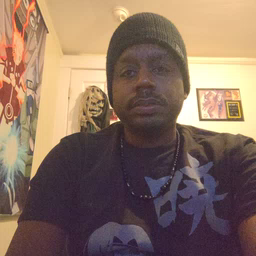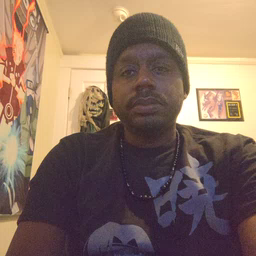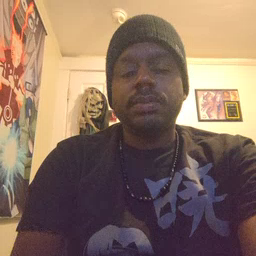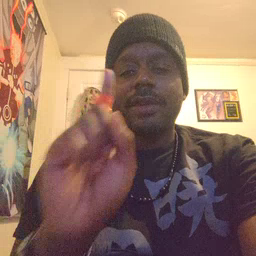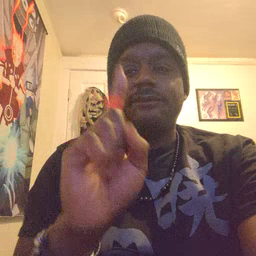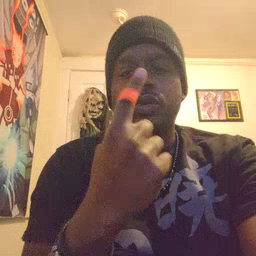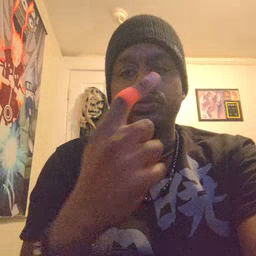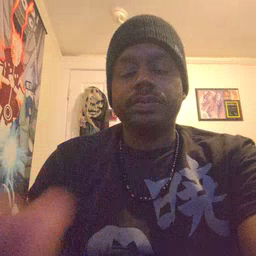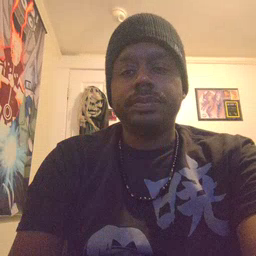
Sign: first